Field crop: maize
Growth stage: 1
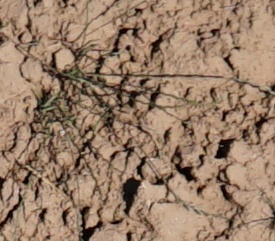
Species: lolium